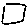
Label: square